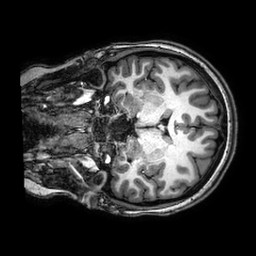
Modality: T1w
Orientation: coronal
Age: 18
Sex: female
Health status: healthy